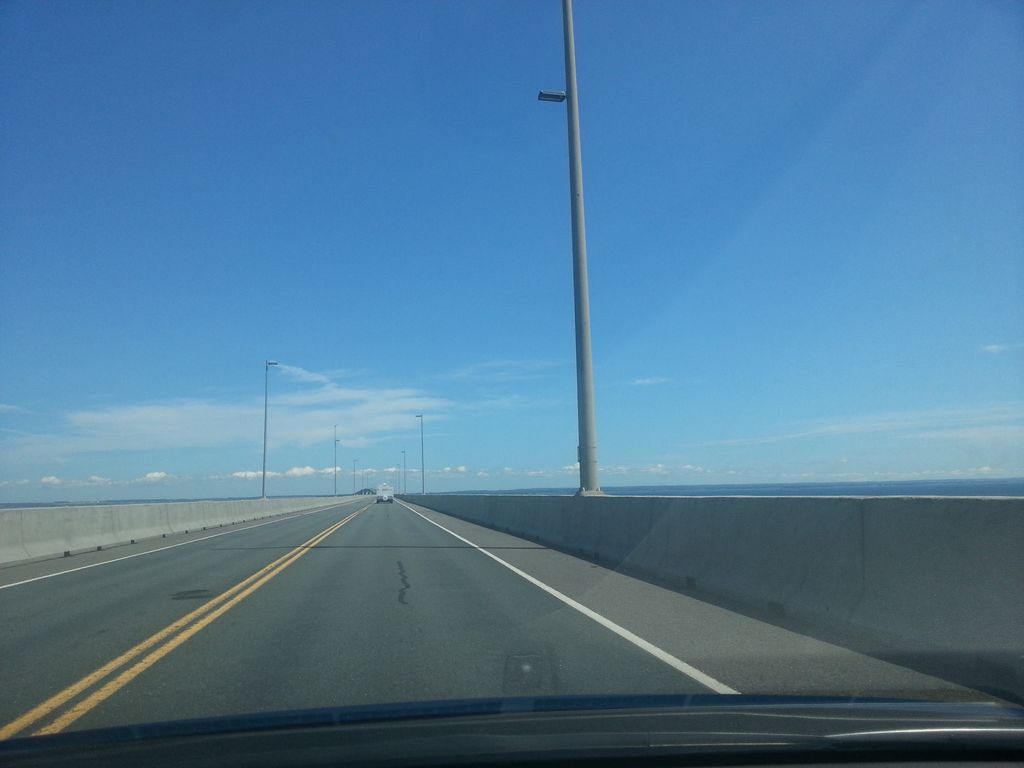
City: charlottetown